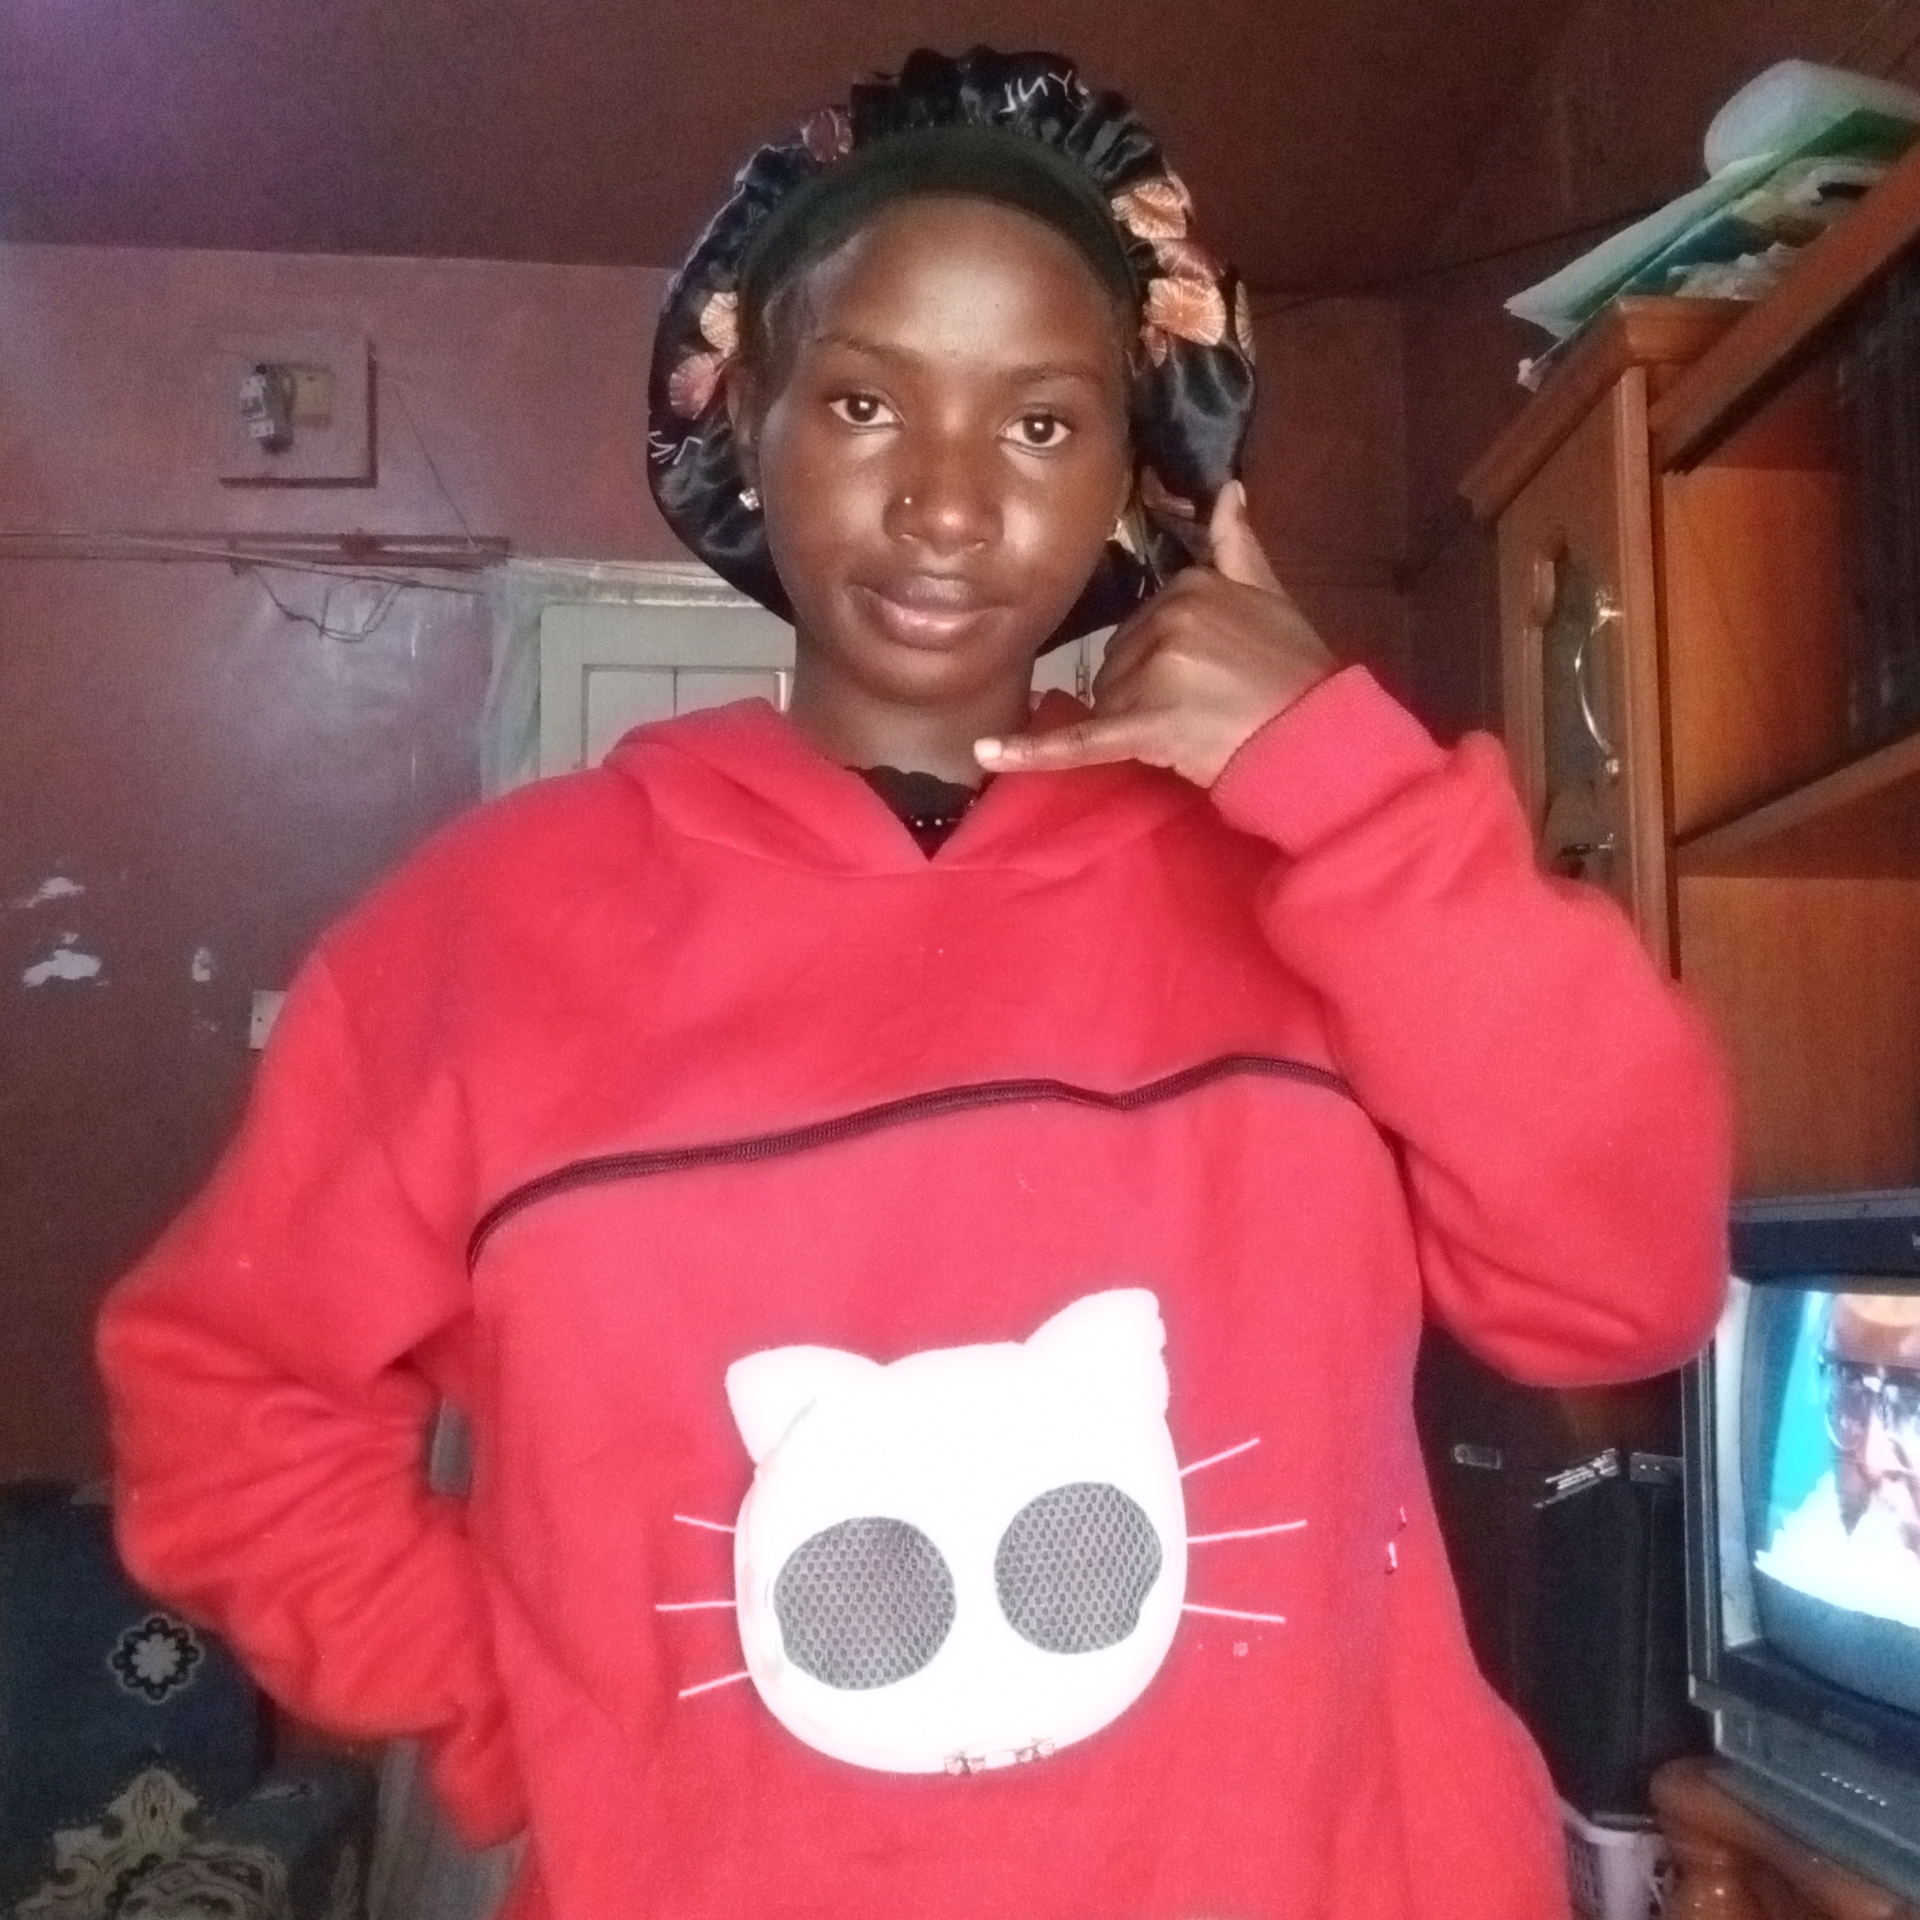
Label: noise